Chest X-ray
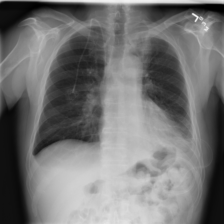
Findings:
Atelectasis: positive
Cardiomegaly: negative
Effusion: positive
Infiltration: negative
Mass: negative
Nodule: negative
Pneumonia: negative
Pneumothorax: negative
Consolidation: negative
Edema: negative
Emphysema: negative
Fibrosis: negative
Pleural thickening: negative
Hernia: negative